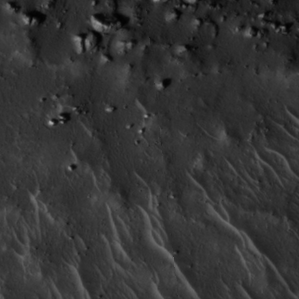
Label: non_frost